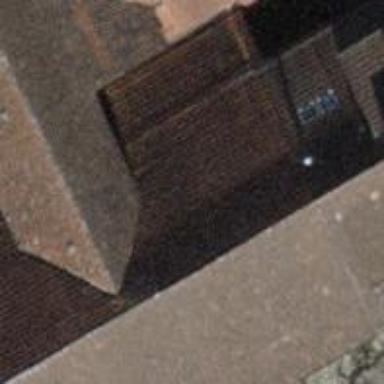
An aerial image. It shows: Building with tiled roof.